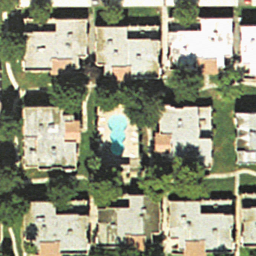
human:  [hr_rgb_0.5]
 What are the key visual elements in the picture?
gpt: dense residential